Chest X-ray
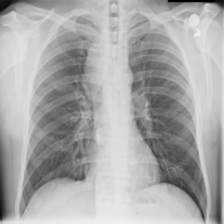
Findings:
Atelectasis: negative
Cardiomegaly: negative
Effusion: negative
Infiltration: negative
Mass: negative
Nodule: negative
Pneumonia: negative
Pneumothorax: negative
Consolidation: negative
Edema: negative
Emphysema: negative
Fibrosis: negative
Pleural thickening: negative
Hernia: negative